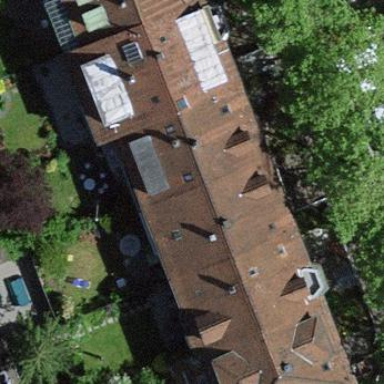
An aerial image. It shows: Terrace building.